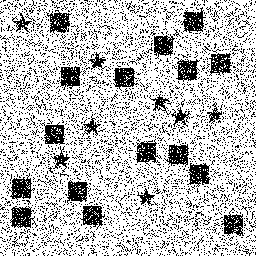
Squares: 16
Triangles: 0
Stars: 8
Total shapes: 24